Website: apple
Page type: customer-info-address
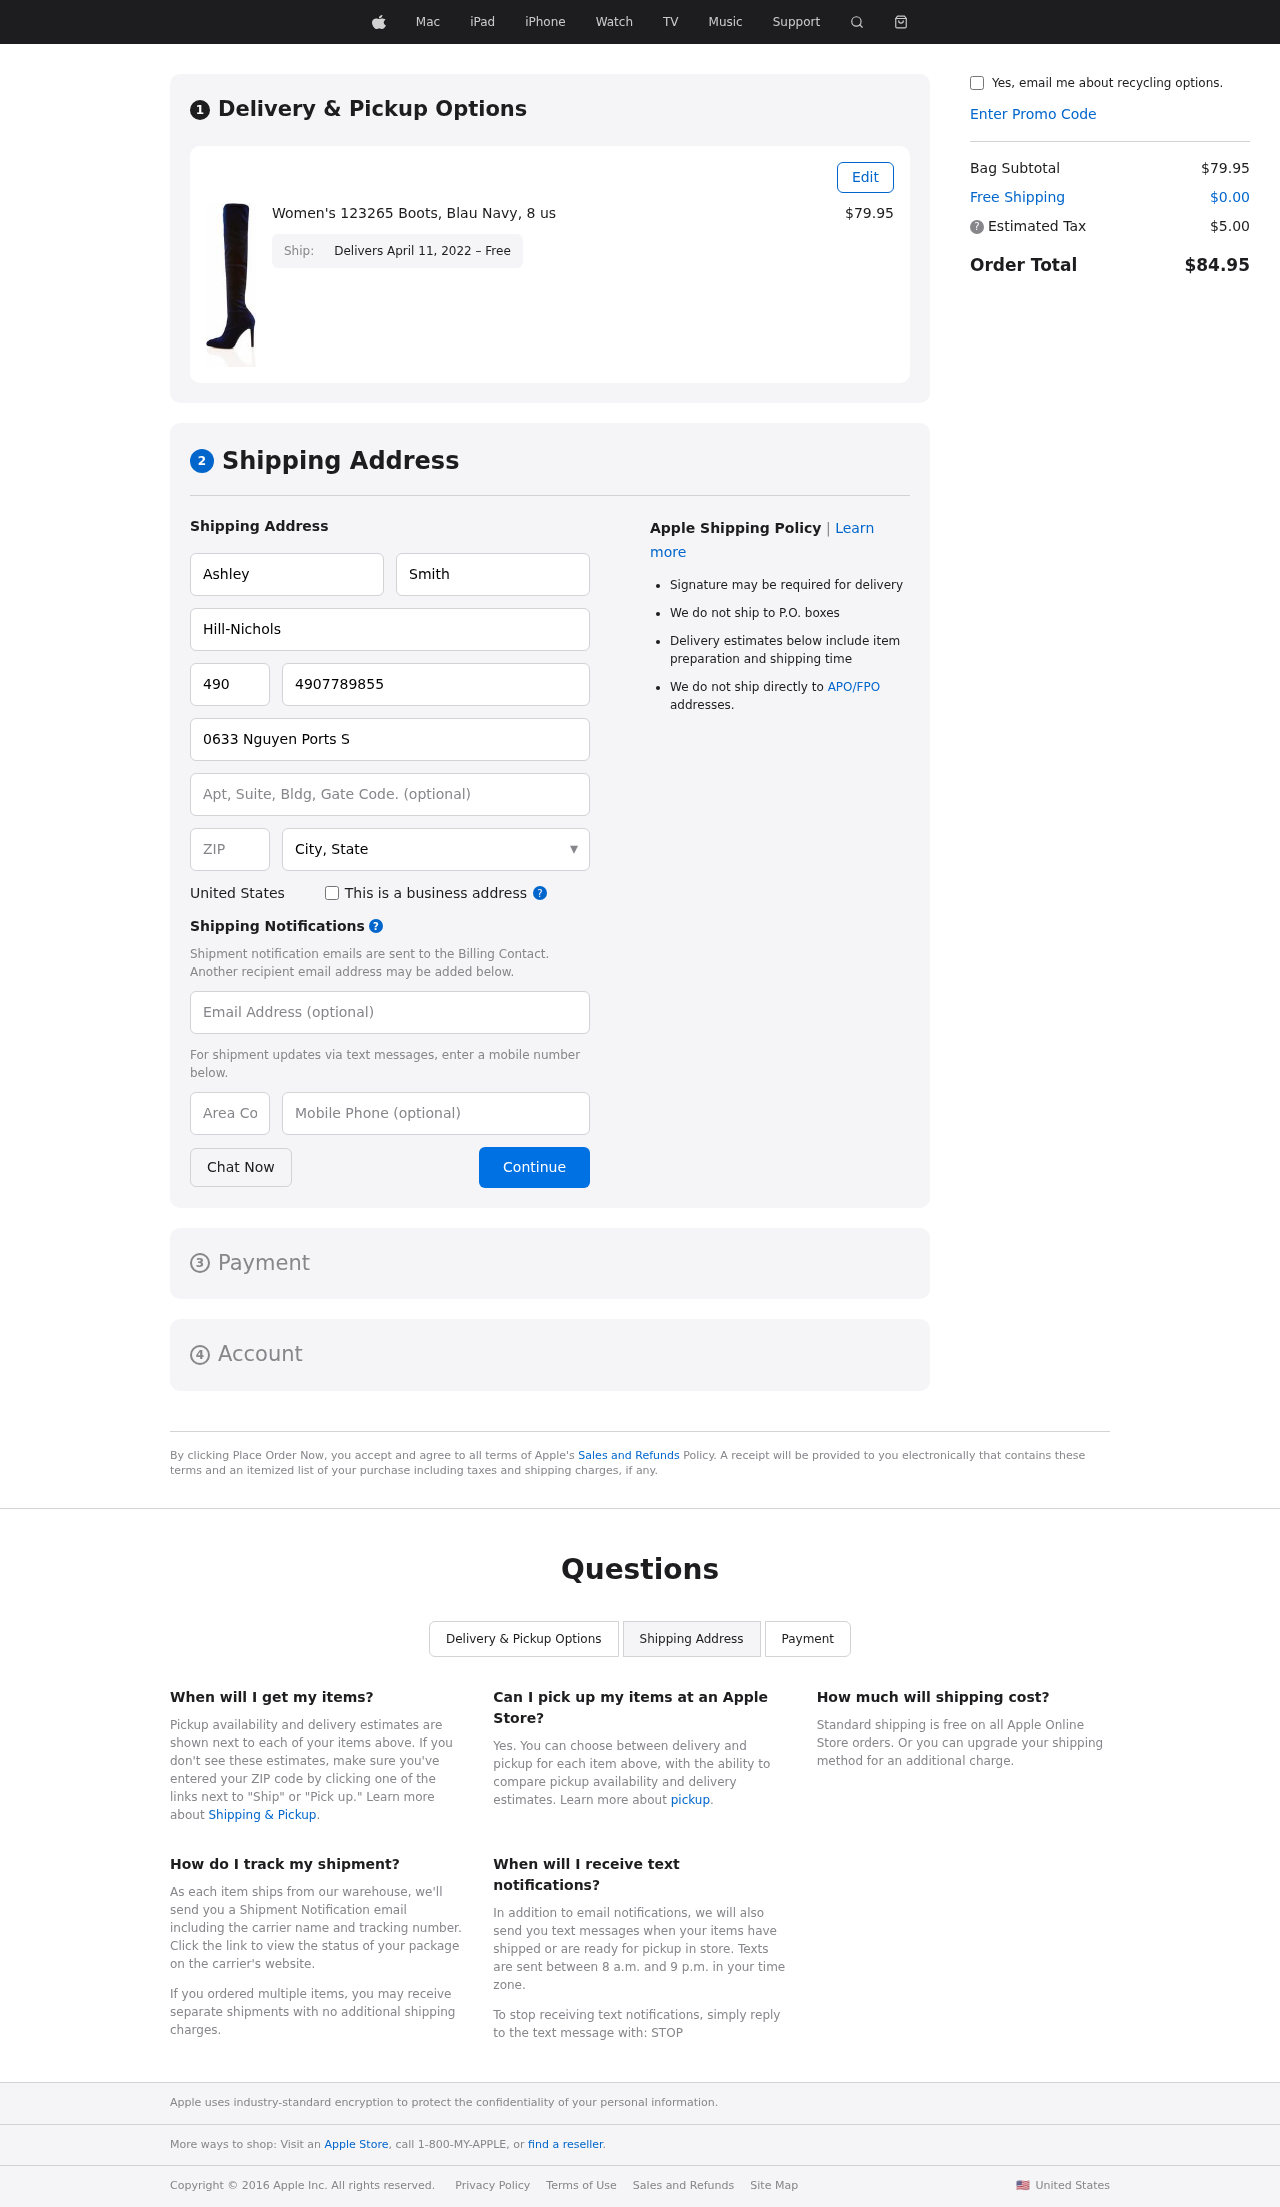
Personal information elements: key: PII_CITY_STATE
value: North Charlesfort, GA
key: PII_COMPANY
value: Hill-Nichols
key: PII_COUNTRY
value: United States
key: PII_EMAIL
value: ashleysmith@gmail.com
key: PII_FIRSTNAME
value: Ashley
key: PII_LASTNAME
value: Smith
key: PII_PHONE
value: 4907789855
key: PII_PHONE_ALT
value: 5094723122
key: PII_PHONE_ALT_AREA
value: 509
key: PII_PHONE_AREA
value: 490
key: PII_POSTCODE
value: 52623
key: PII_STREET
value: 0633 Nguyen Ports Suite 635
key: PII_STREET2
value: Apt. 252
Product elements: key: PRODUCT1_NAME
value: Women's 123265 Boots, Blau Navy, 8 us
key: PRODUCT1_PRICE
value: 79.95
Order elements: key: ORDER_DELIVERY_DATE
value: Delivers April 11, 2022 – Free
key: ORDER_SUBTOTAL
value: $79.95
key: ORDER_SHIPPING_COST
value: $0.00
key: ORDER_TAX
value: $5.00
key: ORDER_TOTAL
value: $84.95